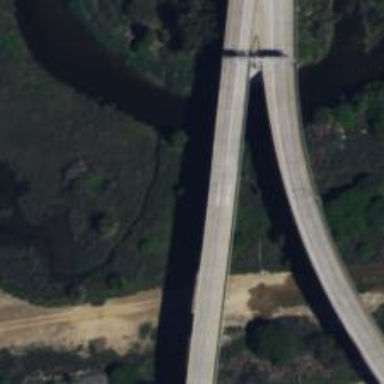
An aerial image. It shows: Motorway link bridge.